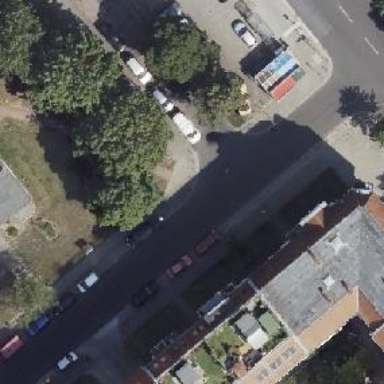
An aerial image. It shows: There is parking obstacle present in the area.